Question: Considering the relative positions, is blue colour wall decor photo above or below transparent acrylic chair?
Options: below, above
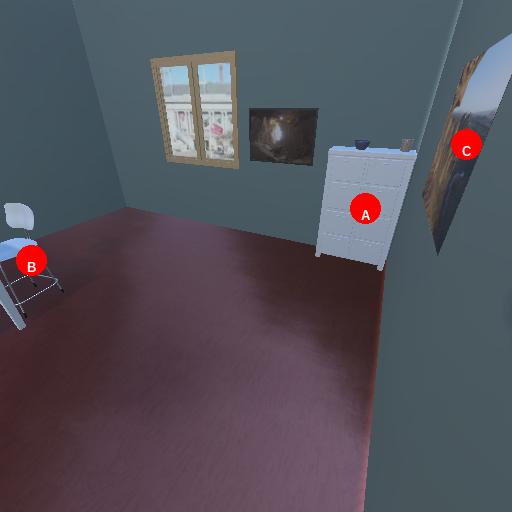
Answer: below